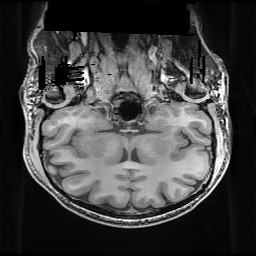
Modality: T1w
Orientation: sagittal
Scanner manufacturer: ge
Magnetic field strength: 3 T
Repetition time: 0.009184 s
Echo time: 0.00368 s